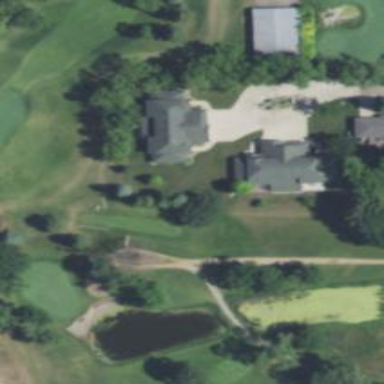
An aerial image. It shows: Path for both roads and golfers.